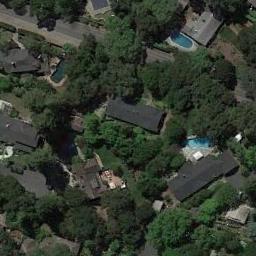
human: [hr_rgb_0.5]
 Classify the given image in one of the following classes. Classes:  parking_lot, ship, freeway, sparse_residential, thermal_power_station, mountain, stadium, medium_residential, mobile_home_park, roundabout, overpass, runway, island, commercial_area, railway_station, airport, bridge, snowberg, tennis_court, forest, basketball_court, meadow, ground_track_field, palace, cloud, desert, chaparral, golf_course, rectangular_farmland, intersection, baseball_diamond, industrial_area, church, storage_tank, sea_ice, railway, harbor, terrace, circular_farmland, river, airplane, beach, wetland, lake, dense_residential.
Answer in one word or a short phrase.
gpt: medium_residential